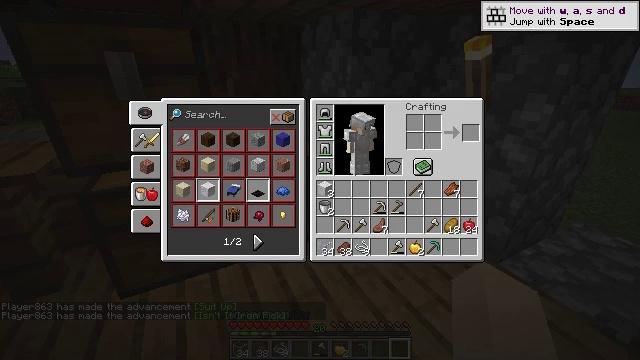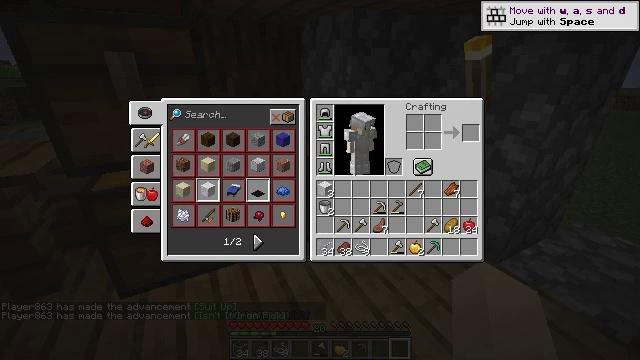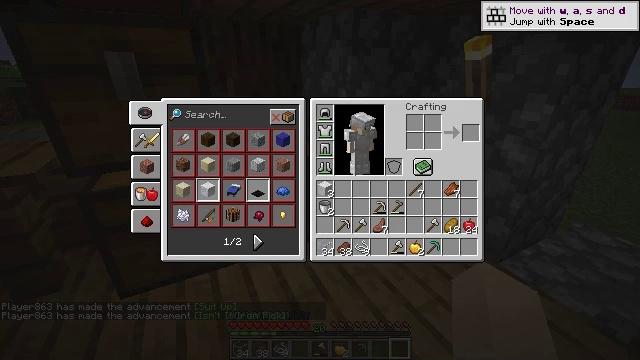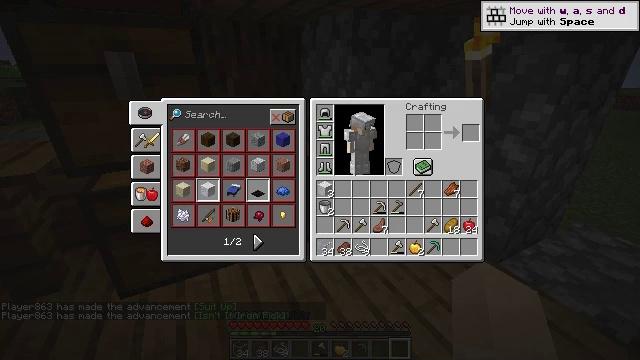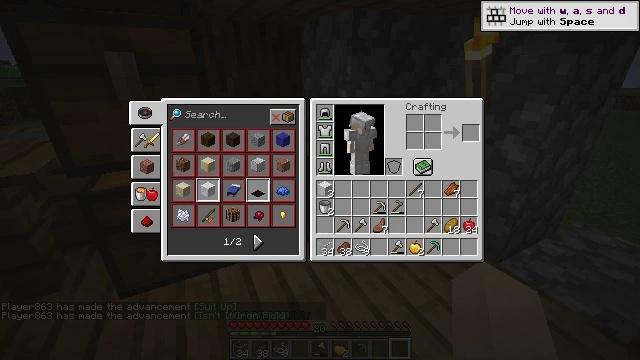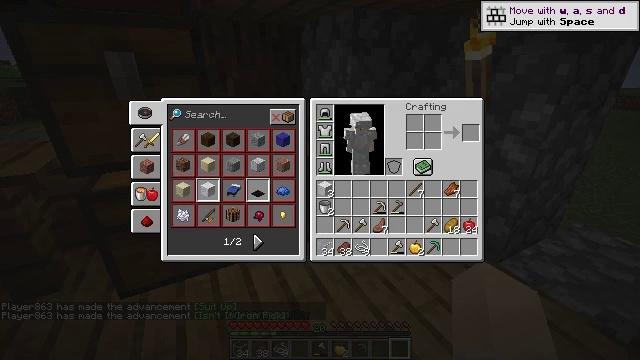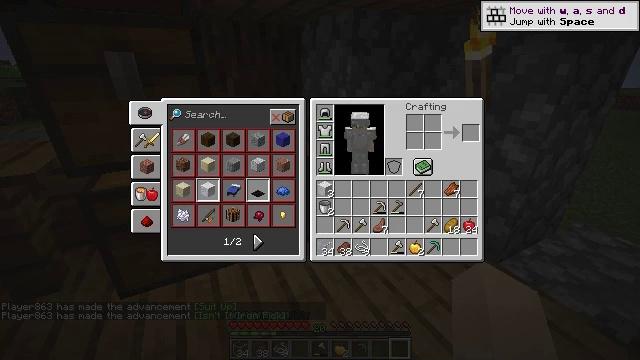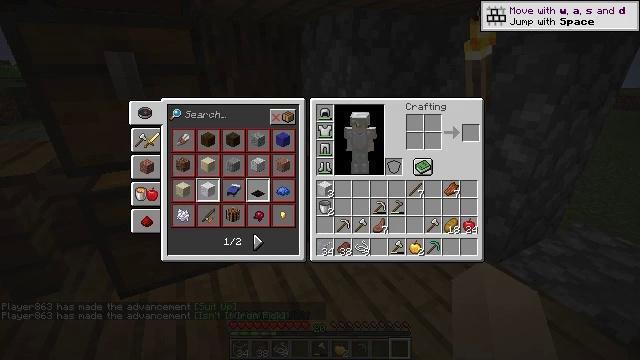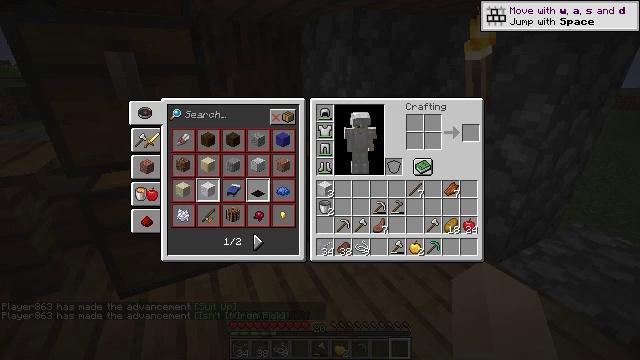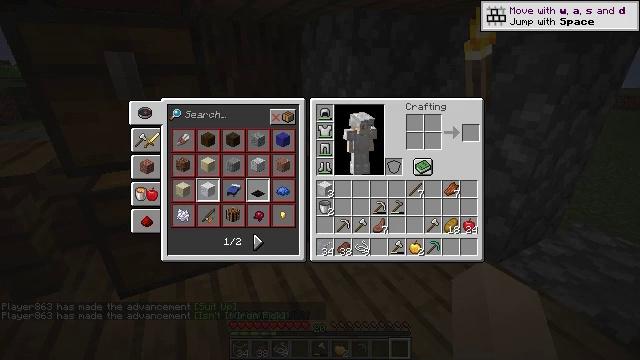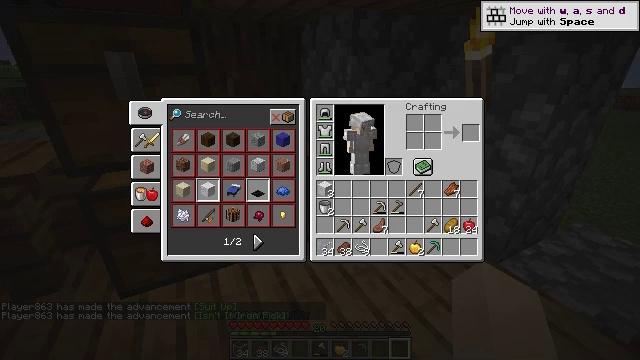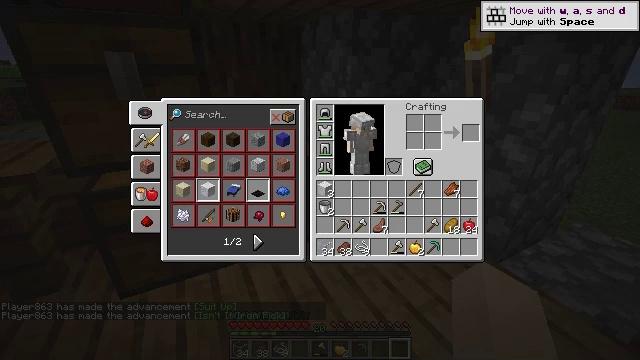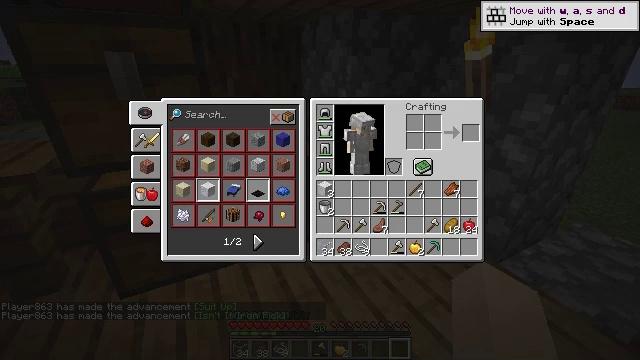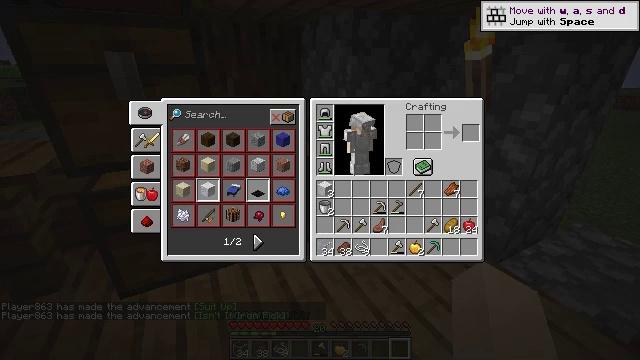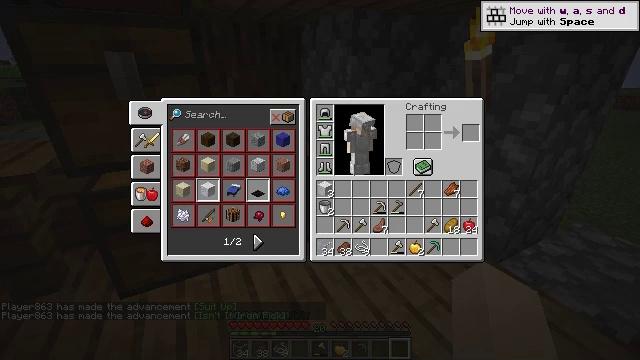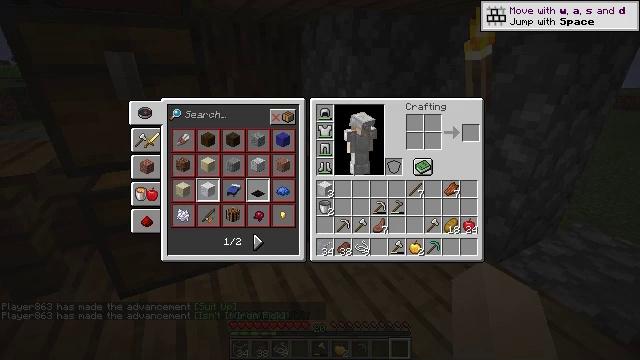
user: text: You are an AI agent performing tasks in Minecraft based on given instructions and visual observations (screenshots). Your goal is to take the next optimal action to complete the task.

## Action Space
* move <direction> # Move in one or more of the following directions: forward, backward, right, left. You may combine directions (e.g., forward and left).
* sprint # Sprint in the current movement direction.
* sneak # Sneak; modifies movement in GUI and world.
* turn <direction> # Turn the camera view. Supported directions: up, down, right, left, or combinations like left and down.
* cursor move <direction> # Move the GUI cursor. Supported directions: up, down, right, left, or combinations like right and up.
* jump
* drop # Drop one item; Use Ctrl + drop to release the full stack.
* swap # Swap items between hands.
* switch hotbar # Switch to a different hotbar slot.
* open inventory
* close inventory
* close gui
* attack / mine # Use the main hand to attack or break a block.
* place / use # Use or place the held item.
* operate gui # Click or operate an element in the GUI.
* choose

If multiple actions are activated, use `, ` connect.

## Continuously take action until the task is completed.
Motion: motion action
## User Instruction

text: Combat the sheep.
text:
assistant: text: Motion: no_op
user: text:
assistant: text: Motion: no_op
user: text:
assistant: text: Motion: no_op
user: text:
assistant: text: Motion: cursor move left
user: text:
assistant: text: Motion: cursor move left and up
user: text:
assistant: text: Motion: cursor move up
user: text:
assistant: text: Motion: cursor move right
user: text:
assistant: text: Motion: cursor move right and down
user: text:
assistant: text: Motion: cursor move right
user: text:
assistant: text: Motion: cursor move right
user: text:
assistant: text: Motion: no_op
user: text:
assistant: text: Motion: no_op
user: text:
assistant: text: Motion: no_op
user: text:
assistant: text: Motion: no_op
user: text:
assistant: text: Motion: operate gui
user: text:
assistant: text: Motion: operate gui
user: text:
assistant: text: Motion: no_op
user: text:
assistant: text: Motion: no_op
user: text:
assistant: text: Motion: no_op
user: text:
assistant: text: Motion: no_op
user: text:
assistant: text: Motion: no_op
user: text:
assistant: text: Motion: no_op
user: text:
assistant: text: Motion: no_op
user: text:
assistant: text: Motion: no_op
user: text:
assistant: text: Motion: no_op
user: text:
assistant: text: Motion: no_op
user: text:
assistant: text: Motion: no_op
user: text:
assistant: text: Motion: no_op
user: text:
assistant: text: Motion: no_op
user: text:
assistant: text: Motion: no_op